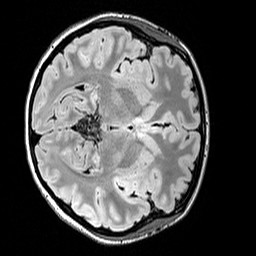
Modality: FLAIR
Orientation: axial
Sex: female
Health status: ill
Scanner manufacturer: siemens
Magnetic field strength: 3 T
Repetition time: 5 s
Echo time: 0.388 s